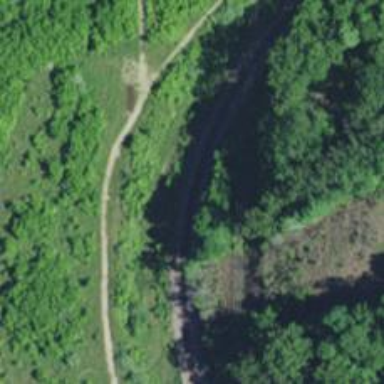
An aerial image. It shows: Railway track.